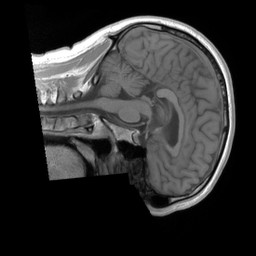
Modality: T1w
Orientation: sagittal
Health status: ill
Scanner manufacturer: siemens
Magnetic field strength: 3 T
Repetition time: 0.4 s
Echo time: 0.00246 s